Current action and preconditions to check: trajectory_clear

Your task: For each precondition in the list above, predict whether it will hold at this action.

Consider the current scene as observed from the mobile robot's camera, and analyze the predicted future states of all dynamic agents (e.g., people, animals, vehicles, or any moving entities) within the NEXT SECOND.

IMPORTANT: Only answer "very likely" if you are absolutely certain—based on strong, clear evidence—that a dynamic agent will violate the precondition in the predicted future state. Do NOT answer "very likely" for unlikely, ambiguous, or low-probability risks.

Ask yourself for each precondition: Is there a high probability, with clear and convincing evidence, that the predicted future states of any dynamic agent will interfere with the predicted future state of the currently executing action within the NEXT SECOND, causing that precondition to fail?

Assess the risk level based on these predictions. Use "likely" or "very likely" if motions create a clear risk of interference.

Use "neutral" or "improbable" if agents are nearby but their predicted paths are clearly diverging or non-conflicting.

Failure Risk Categories: "very improbable", "improbable", "neutral", "likely", "very likely"

Answer Format: Output ONLY the probability_of_failure value from these categories: "very improbable", "improbable", "neutral", "likely", "very likely"

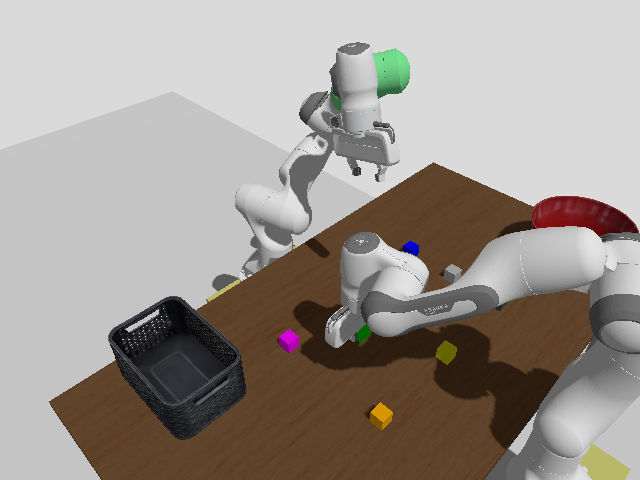

Answer: improbable